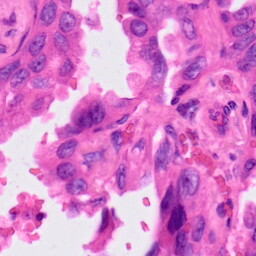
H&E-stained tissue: Lung